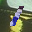
Label: 1